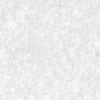
Label: no_change